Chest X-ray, PA view. Patient: 22 years old, sex M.
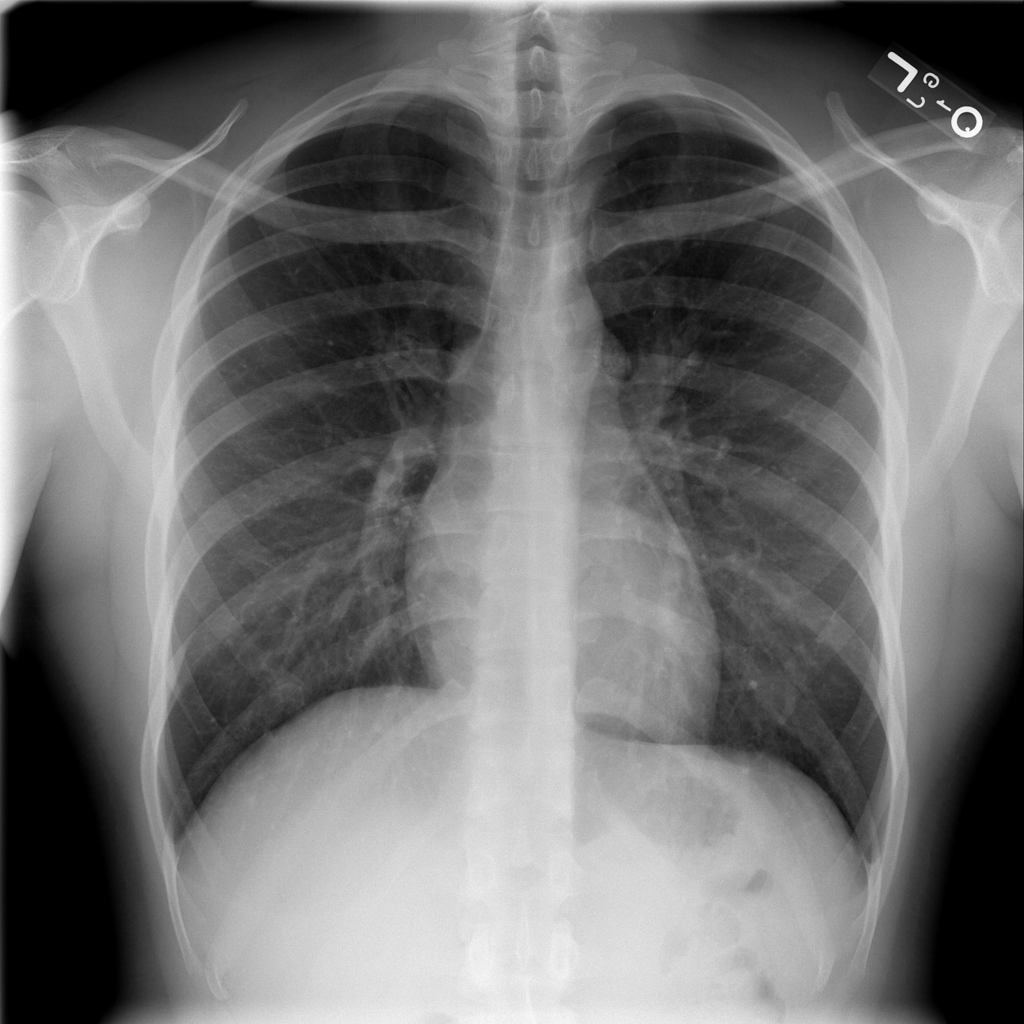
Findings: No Finding